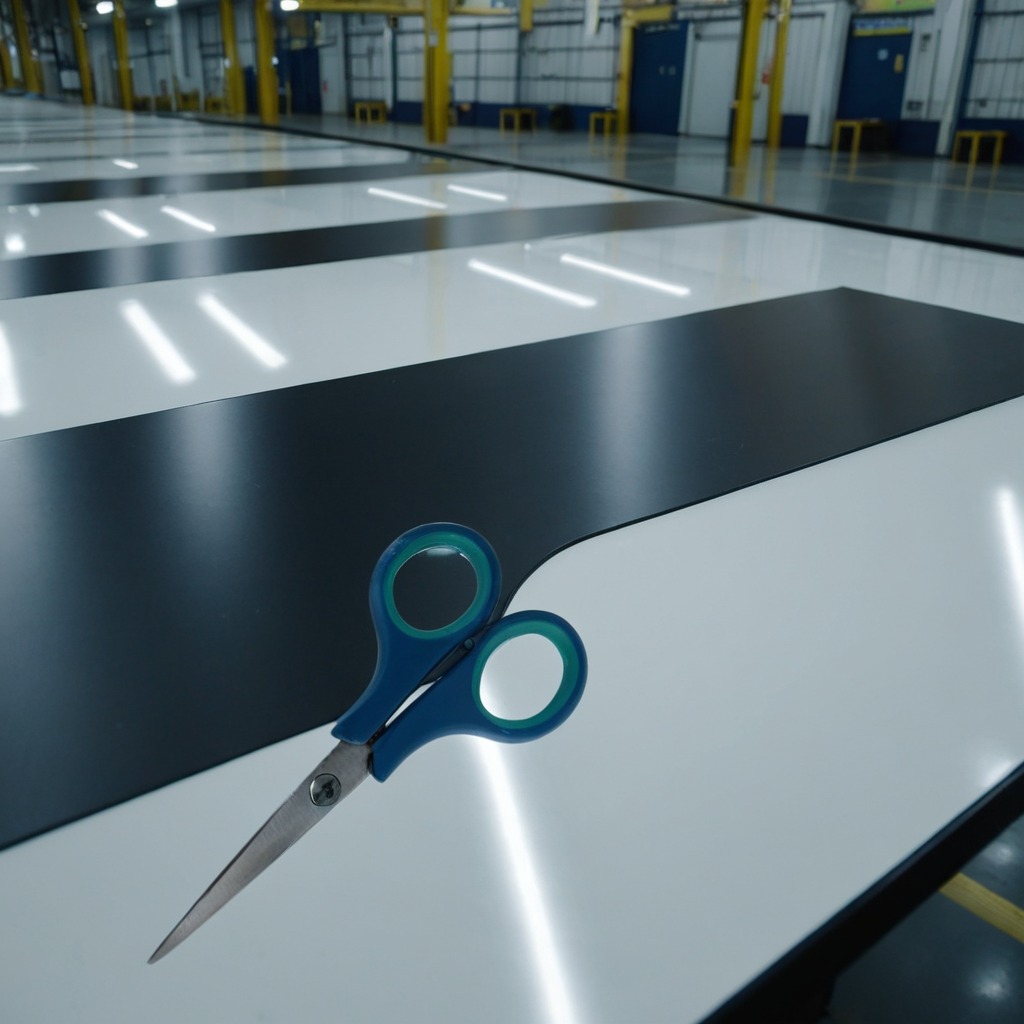
A scissor is lying on the table.